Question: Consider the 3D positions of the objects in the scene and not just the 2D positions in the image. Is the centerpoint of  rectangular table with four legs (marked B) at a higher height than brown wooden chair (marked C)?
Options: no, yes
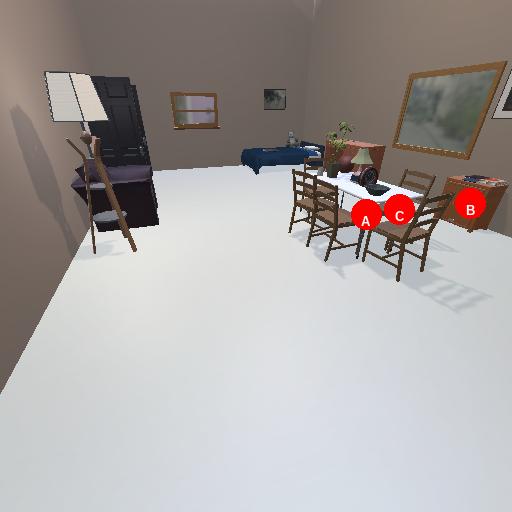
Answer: no